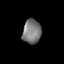
Tissue: lung
Cell type: Endothelial cells
Senescence score: 0.2409
Nuclear area (px): 449
Mean DAPI intensity: 119.383